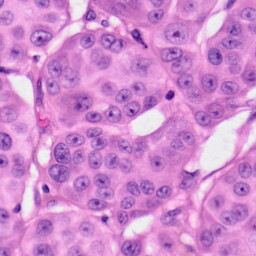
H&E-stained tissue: Skin